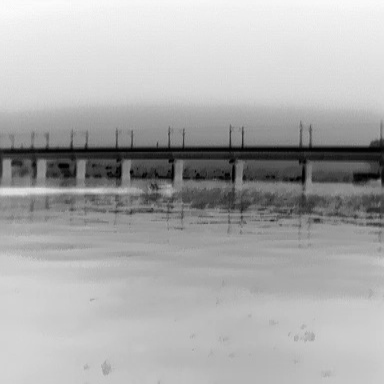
There is a canoe in the infrared image.